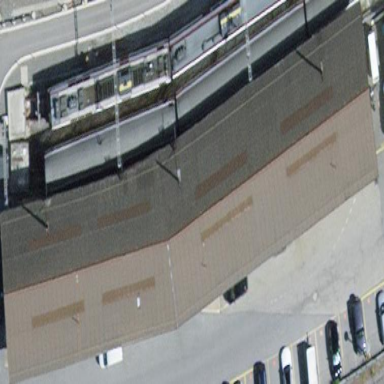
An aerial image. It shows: Transportation building.